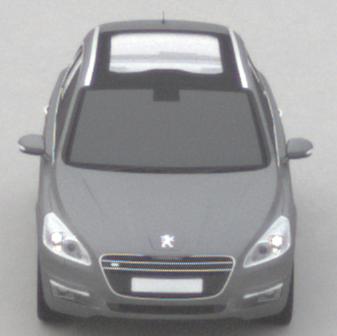
Make: Peugeot
Model: 508 SW 120 VTi
Detailed model: 508 (I) SW
Model produced from: 2011/03
Model produced until: 2014/05
Doors: 5
Color: gray
Road condition: dry road
Daytime: morning or afternoon
Contrast: low contrast